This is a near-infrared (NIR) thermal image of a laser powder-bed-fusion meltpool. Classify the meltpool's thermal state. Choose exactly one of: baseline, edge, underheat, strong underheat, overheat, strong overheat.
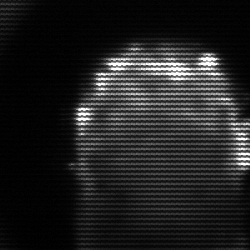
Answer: baseline